An envelope spectrum derived from a bearing vibration measurement is shown; the reference markers locate BPFO, BPFI, BSF and FTF for this bearing geometry and shaft speed. Determine the bearing's health state. Answer with exactly one of: normal, inner_race, outer_race, ball.
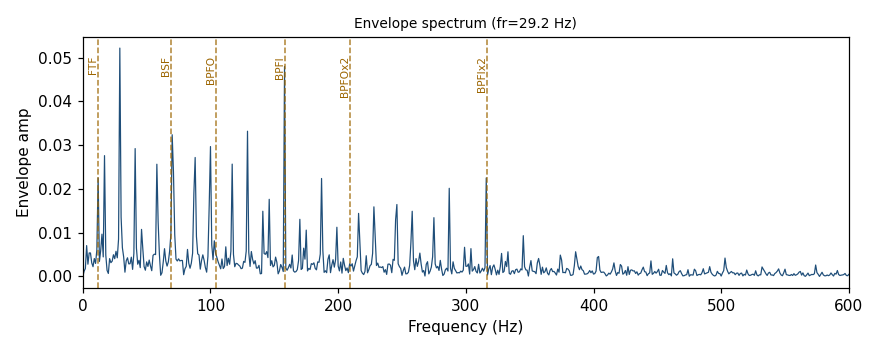
Answer: inner_race